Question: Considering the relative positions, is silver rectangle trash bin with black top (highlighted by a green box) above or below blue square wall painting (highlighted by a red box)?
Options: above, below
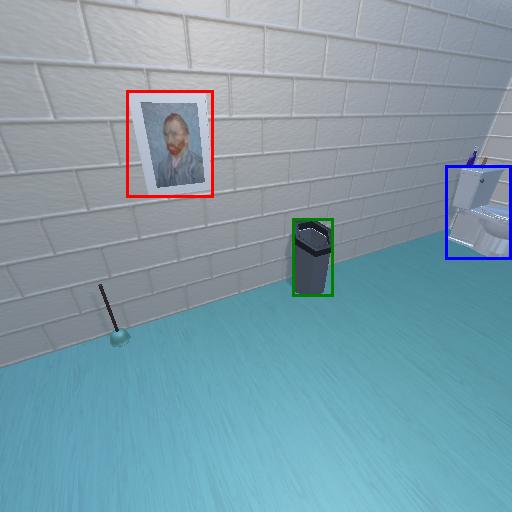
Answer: above